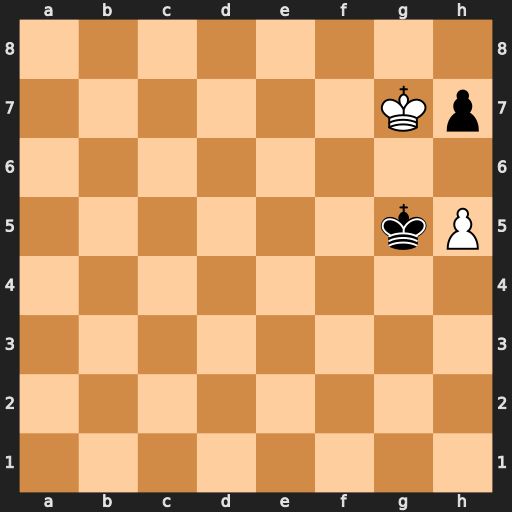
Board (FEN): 8/6Kp/8/6kP/8/8/8/8
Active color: w
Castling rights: -
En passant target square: -
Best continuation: h6 Kf5 Kxh7 Kg5 Kg7